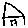
Label: house